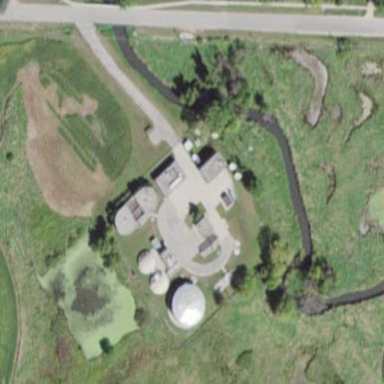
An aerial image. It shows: View of wastewater plant.